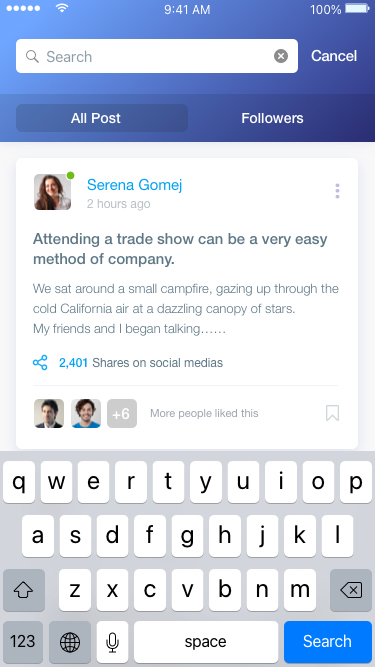
Text in this UI design:
All Post                               Followers
Attending a trade show can be a very easy method of company.
We sat around a small campfire, gazing up through the cold California air at a dazzling canopy of stars.
My friends and I began talking……
2,401 Shares on social medias
Serena Gomej
2 hours ago
More people liked this
+6
Why Product Thinking is the next big thing in UX Design in the world
Nikkel Blaase
3 hours ago
Cancel
Search